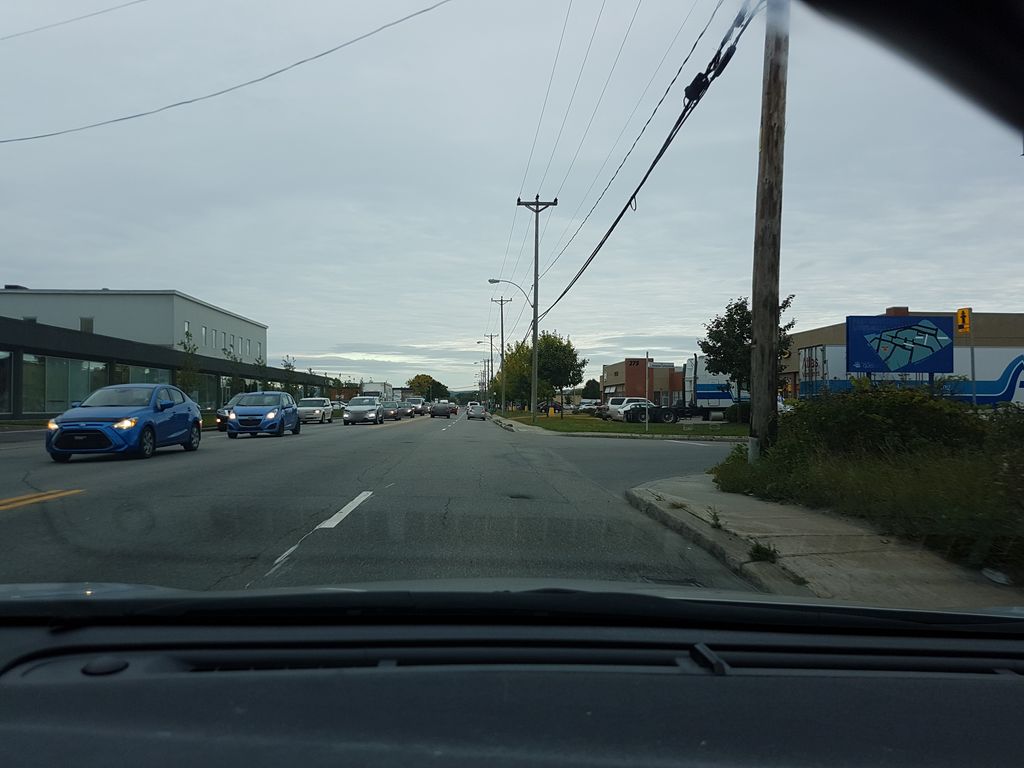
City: quebec_city